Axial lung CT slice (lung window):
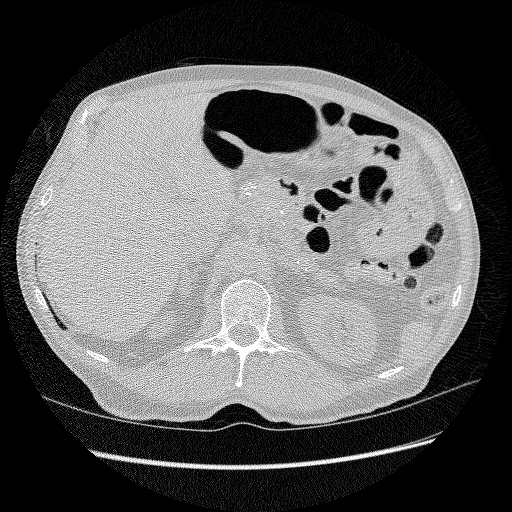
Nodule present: no